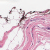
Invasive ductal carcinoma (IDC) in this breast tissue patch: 0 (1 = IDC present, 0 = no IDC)